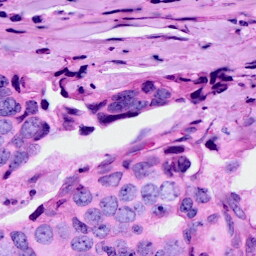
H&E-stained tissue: Breast